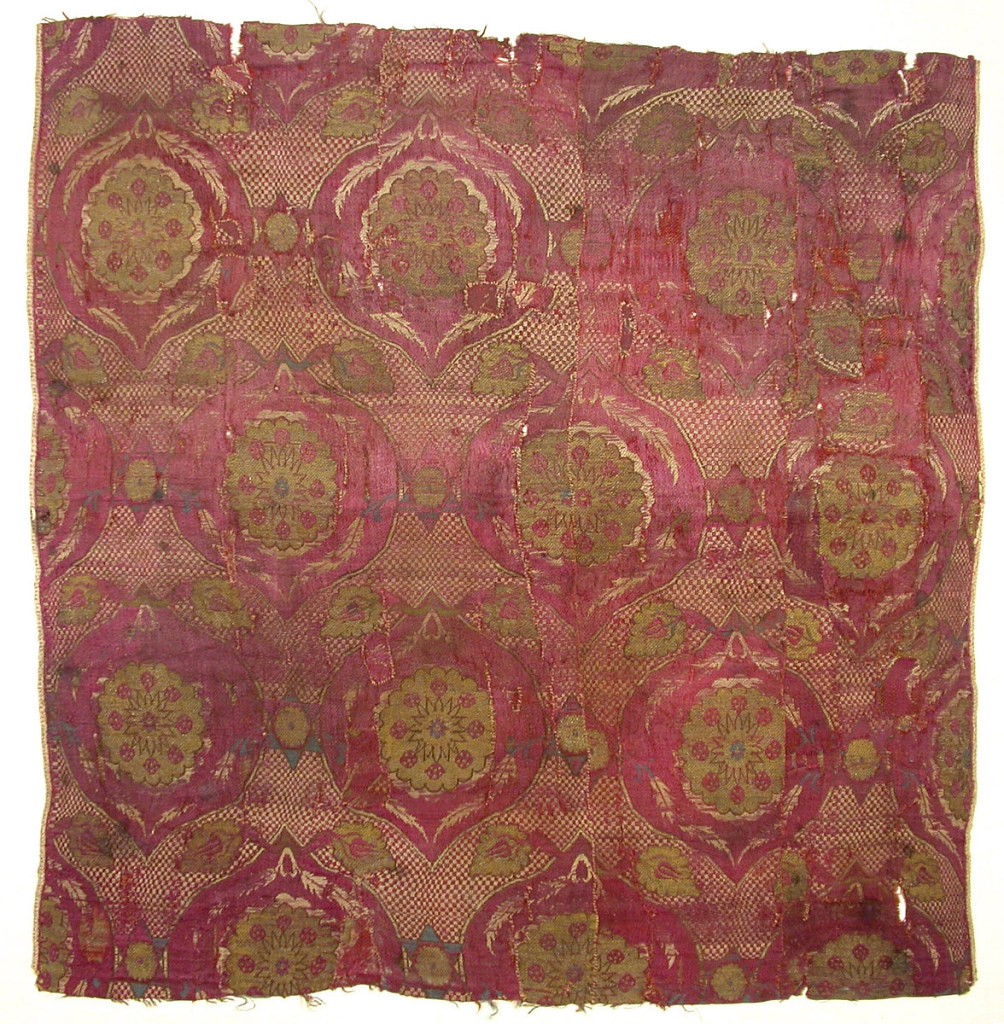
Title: Textile
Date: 16th century
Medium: silk and metallic thread Technique: woven
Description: Floral motifs within circles. Parts of left and right selvage present.